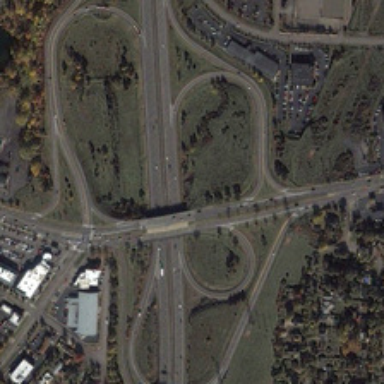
Many green trees are near a viaduct .